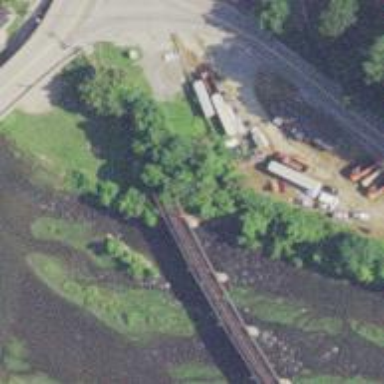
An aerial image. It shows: Abandoned railway bridge.